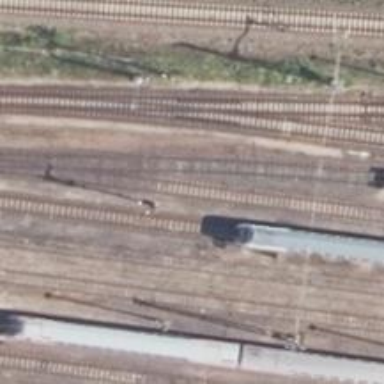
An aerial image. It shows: Railway signal.